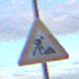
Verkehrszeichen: Arbeitsstelle
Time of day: SunriseSunset
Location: Outdoor (Suburban)
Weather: PartlyCloudy
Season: NotSpecified
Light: Natural